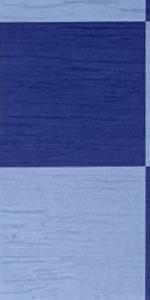
Label: Empty